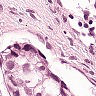
Metastatic tissue present: yes